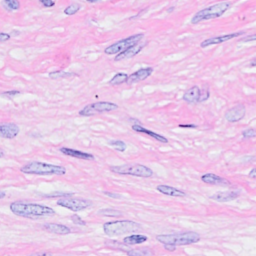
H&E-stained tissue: Breast